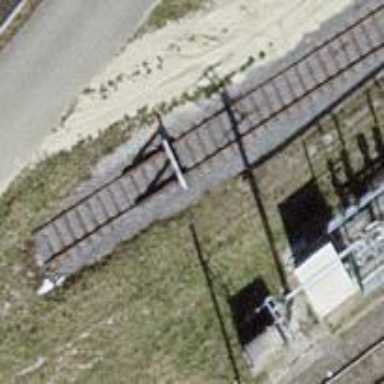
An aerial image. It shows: Railway buffer stop.